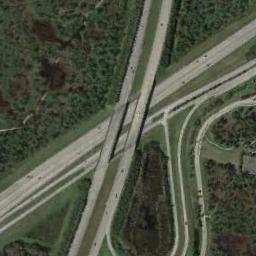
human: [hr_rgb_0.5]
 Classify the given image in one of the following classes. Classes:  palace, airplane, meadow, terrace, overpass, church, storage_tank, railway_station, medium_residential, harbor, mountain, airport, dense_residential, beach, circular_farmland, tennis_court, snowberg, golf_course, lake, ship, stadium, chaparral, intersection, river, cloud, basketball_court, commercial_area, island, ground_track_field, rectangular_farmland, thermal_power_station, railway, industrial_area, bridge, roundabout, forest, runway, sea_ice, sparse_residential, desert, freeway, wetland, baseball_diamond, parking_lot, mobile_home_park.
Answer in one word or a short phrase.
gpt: overpass